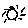
Label: sun